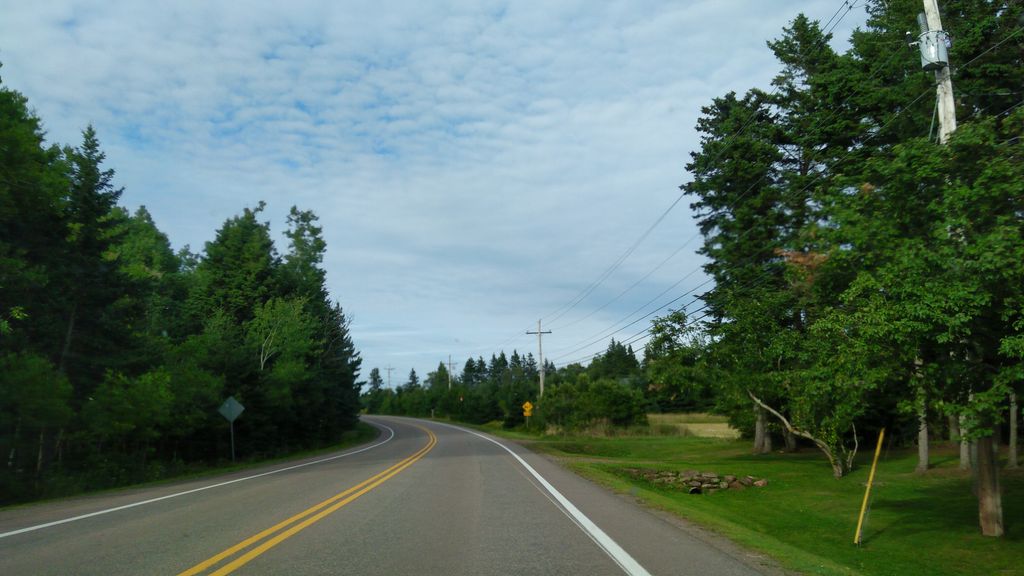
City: charlottetown